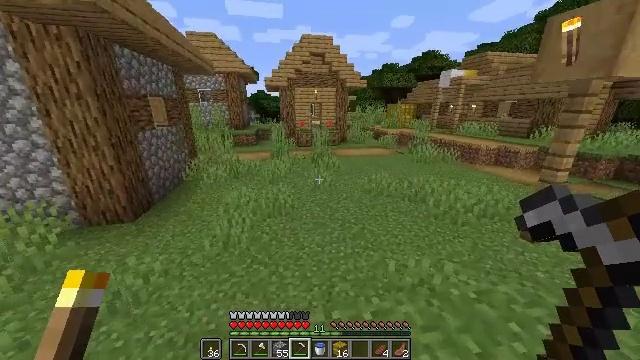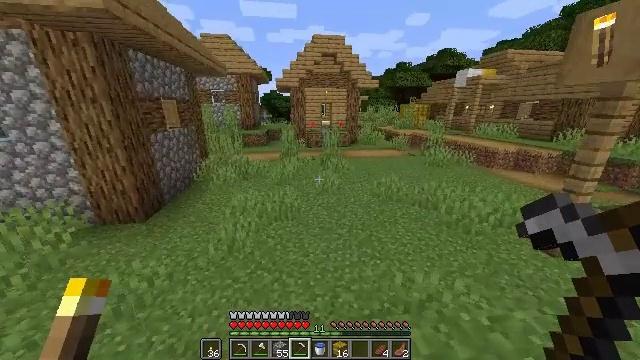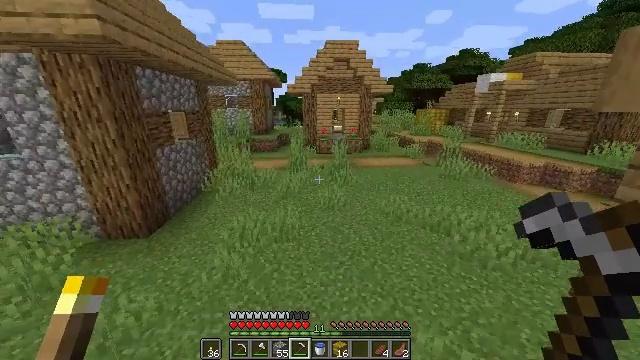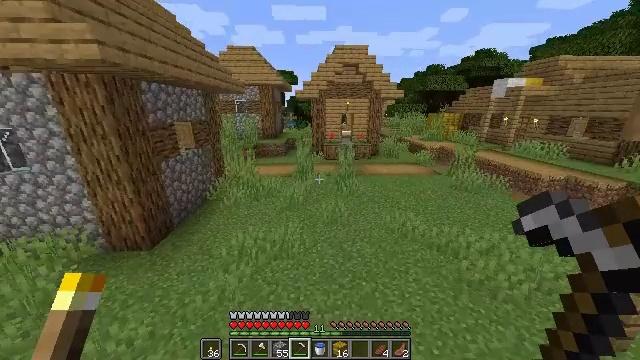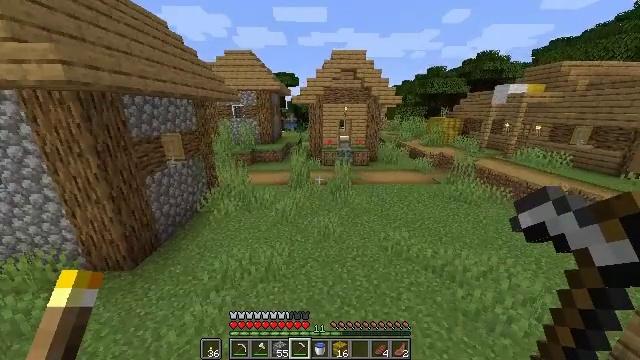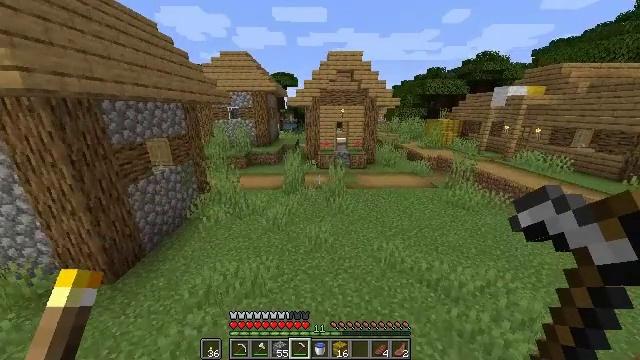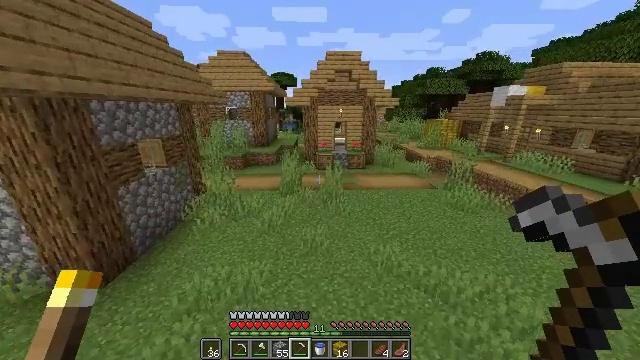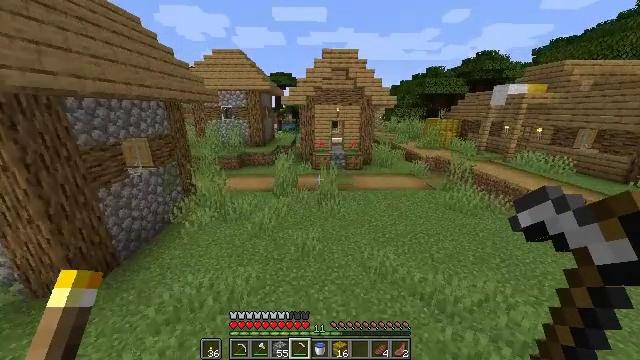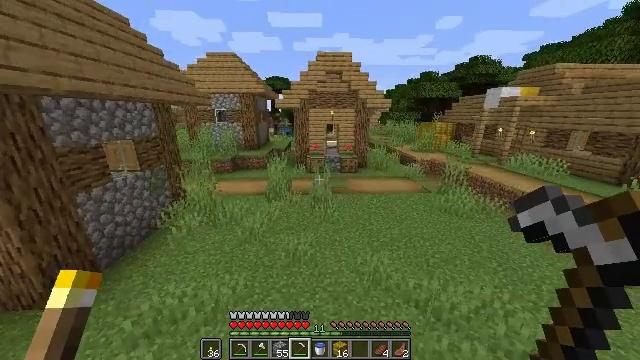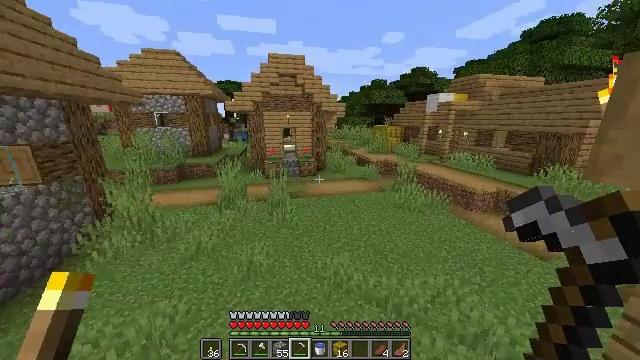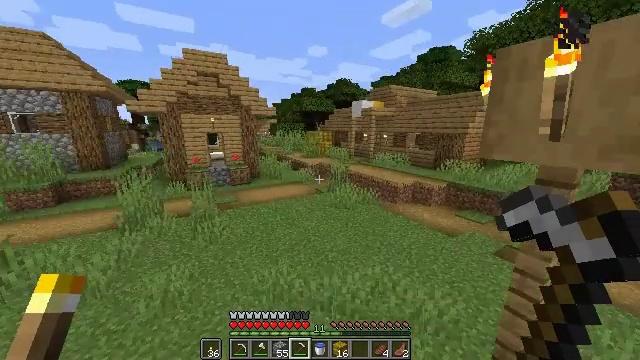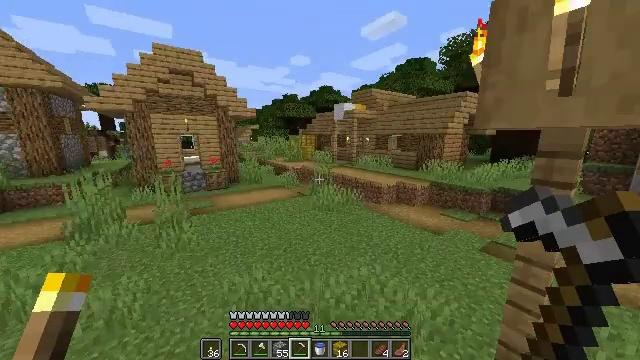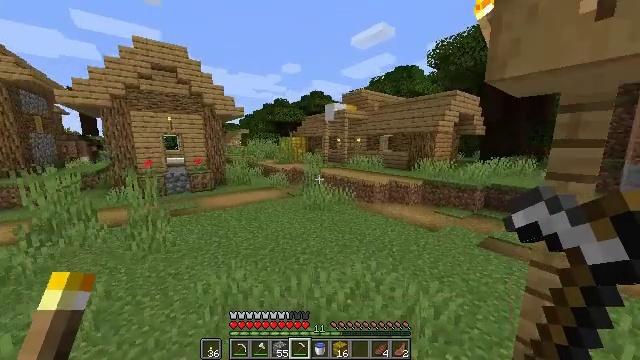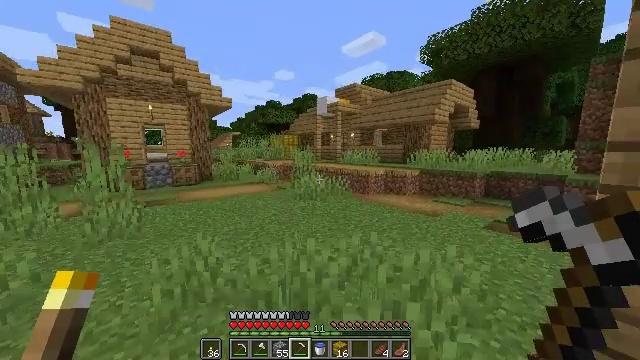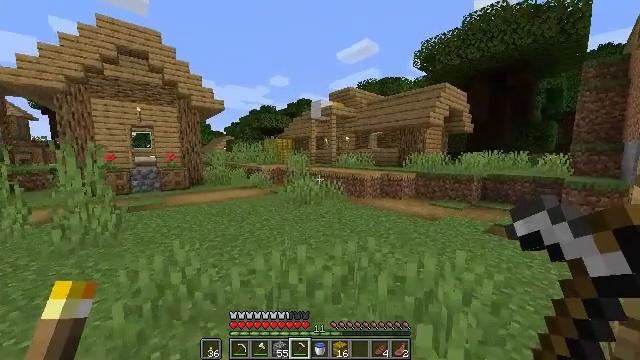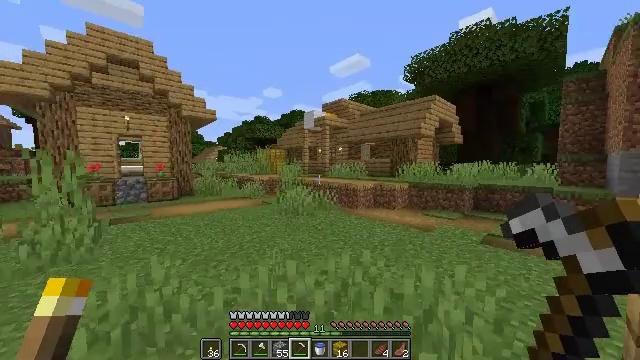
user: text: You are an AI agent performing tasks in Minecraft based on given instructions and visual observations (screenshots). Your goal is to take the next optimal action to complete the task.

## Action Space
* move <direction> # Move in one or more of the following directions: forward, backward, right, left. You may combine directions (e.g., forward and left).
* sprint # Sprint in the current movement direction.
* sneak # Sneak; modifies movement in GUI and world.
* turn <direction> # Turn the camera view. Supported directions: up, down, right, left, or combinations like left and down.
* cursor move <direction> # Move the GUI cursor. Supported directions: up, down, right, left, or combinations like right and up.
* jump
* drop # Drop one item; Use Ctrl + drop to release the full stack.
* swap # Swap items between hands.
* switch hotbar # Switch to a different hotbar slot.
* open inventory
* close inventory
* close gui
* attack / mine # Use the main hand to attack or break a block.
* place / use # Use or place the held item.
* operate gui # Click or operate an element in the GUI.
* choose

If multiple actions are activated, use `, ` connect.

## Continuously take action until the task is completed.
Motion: motion action
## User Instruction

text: Gather grass on the ground.
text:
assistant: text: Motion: move forward and move right, sprint, turn left, jump
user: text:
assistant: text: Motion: move forward and move right, sprint, turn left, jump
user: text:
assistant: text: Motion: move forward and move right, sprint, turn left, jump
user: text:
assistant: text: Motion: move forward and move right, sprint, jump
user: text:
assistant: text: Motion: move forward and move right, sprint, jump
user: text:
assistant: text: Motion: move forward and move right, sprint, jump
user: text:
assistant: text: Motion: move forward and move right, sprint, jump
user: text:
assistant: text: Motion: move forward and move right, sprint, turn up, jump
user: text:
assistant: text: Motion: move forward and move right, sprint, turn right and up, jump
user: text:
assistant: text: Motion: move forward and move right, sprint, turn right and up, jump
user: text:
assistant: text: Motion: move forward, sprint, turn right and up, jump
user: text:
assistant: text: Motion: move forward, sprint, turn right and up, jump
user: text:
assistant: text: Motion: move forward, sprint, turn right and up, jump
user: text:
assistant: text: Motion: move forward, sprint, turn right and up, jump
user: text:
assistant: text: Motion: move forward, sprint, turn right and up, jump
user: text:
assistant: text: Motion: move forward, sprint, jump
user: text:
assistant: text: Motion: move forward and move left, sprint, jump
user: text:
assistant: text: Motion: move forward and move left, sprint, jump
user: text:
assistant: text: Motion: move forward and move left, sprint, jump
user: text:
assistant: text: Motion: move forward, sprint, jump
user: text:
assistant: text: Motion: move forward, sprint, jump
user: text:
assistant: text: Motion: move forward, sprint, jump
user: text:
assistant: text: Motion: move forward, sprint, jump
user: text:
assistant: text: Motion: move forward, sprint, jump
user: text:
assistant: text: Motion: move forward, sprint, jump
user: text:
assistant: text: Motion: move forward, sprint, jump
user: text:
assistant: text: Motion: move forward, sprint, turn right and down, jump
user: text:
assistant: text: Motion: move forward, sprint, turn right and down, jump
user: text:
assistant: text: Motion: move forward and move left, sprint, turn right and down, jump
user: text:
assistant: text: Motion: move forward and move left, sprint, jump